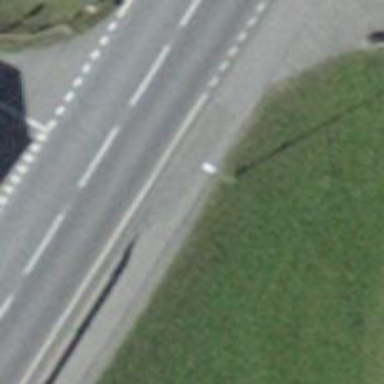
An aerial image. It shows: Asphalt path.